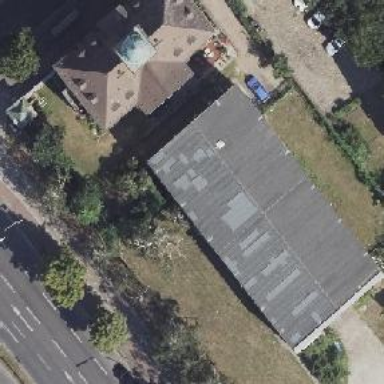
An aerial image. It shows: Service building.